Interaction volume radius: 5 \u00c5
Interaction volume height: 25 \u00c5
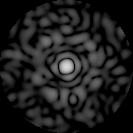
Disorder parameter: 0.8455